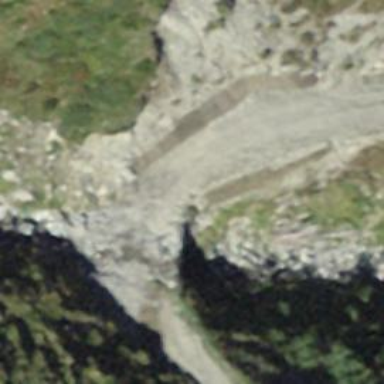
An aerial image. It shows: Culvert tunnel.